Question: I have this Mysql database on a remote hosting provider. I have MySql workbench installed and with the following information:
'''
server,
username,
pw
'''
it connects ok but when i try with visualstudio i get this error
i am using MySql connector from MySql's website. Also when trying to connect with the following connection string in EntityFramework
'''
Server=tango.rdb.superhosting.bg;Database=ulprojec_weatheronmars;Uid=ulpro_georgi_it;Pwd=password;
'''
i get the following error
'''
An error occurred while getting provider information from the database. This can be caused by Entity Framework using an incorrect connection string. Check the inner exceptions for details and ensure that the connection string is correct.
'''
And still through MySql workbench i can execute LINQ and etc.
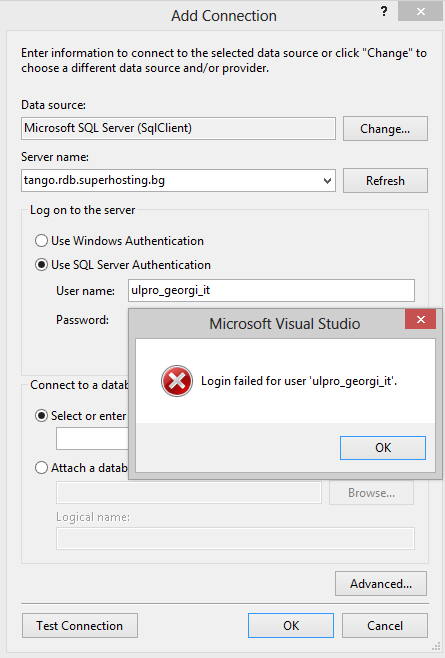
Answer: Based on you Visual Studio screenshot, you are trying to connect with the Sql Server driver. You should be using the MySql driver. My guess is that you are doing the same with Entity Framework.
Disclaimer: I haven't used MySql with either, so I wouldn't know where to get the drivers. I'm sure Google would know.